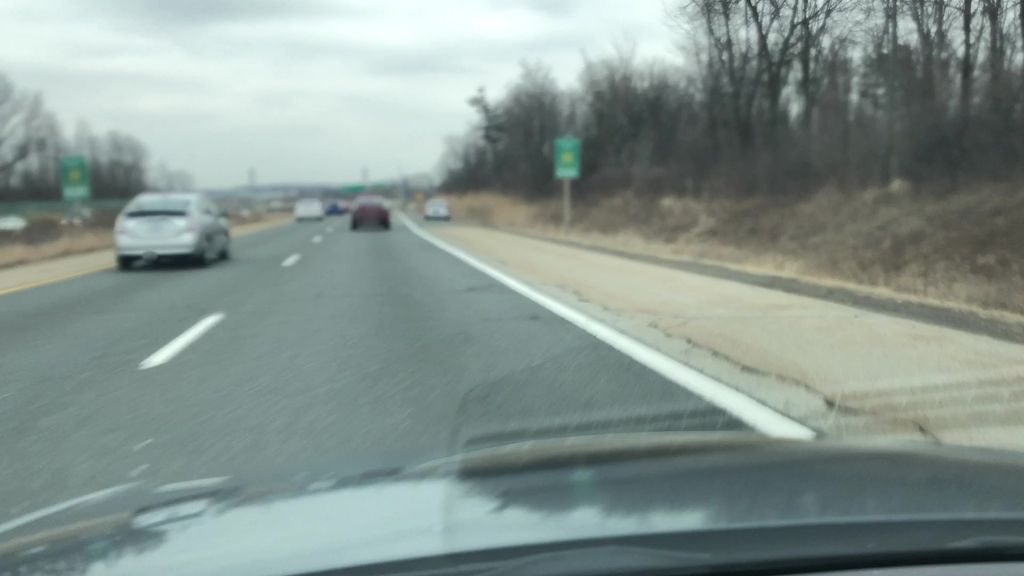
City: hamilton